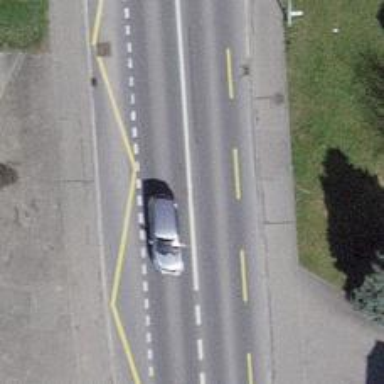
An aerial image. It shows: Bus stop with designated stop position for public transport.